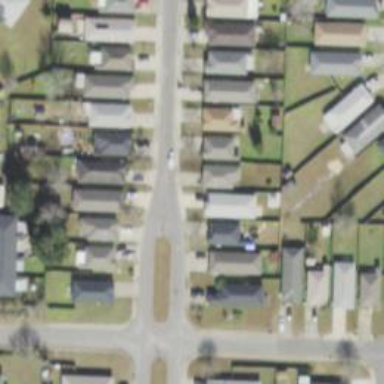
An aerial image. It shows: Residential road.